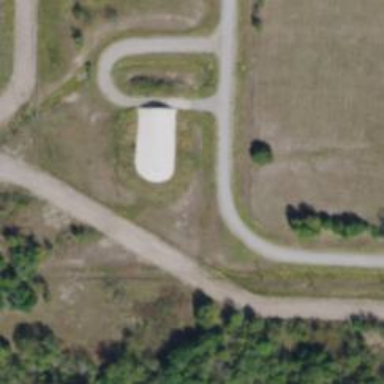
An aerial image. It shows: Military bunker for protection and defense.